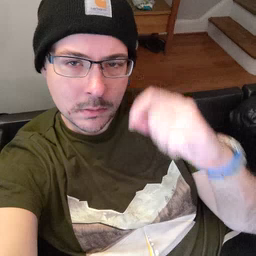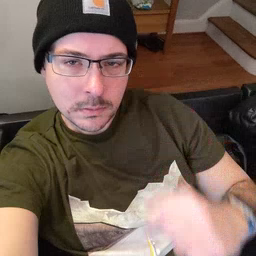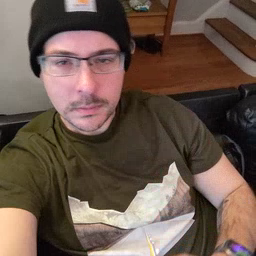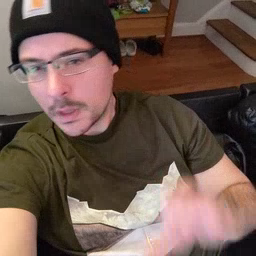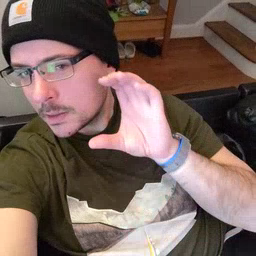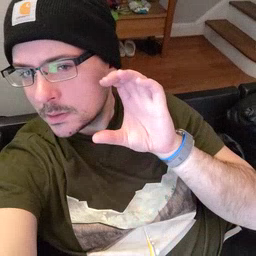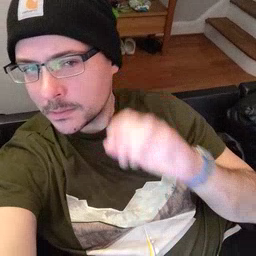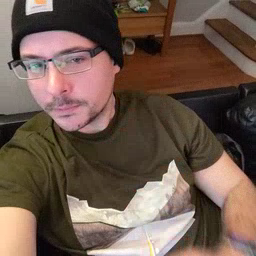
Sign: listen